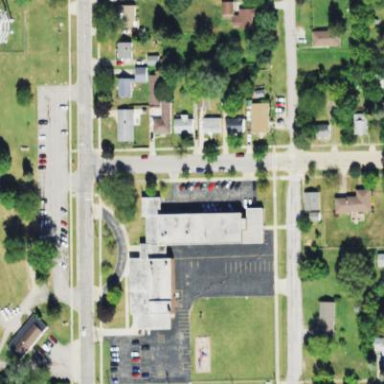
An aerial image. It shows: School building.